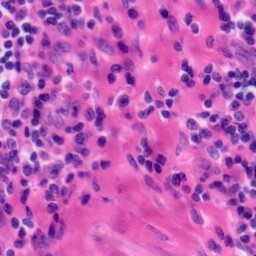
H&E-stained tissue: Tonsil